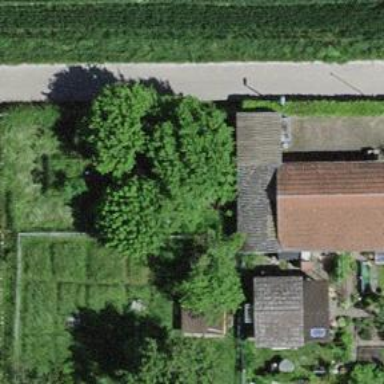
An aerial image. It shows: Shed building.